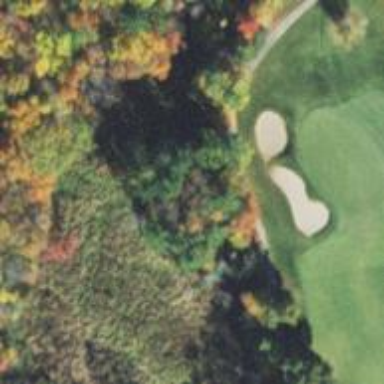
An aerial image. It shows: Path for both roads and golfers.